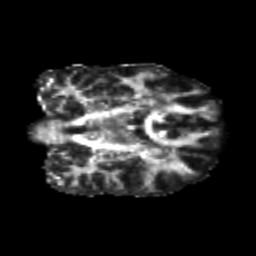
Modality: FA
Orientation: coronal
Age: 23
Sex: male
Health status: healthy
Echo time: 0.074 s